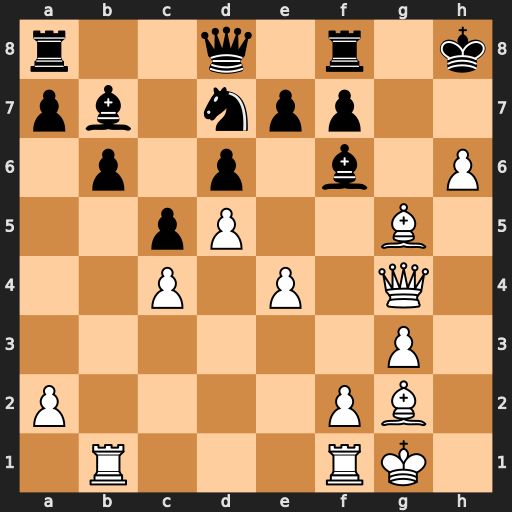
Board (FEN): r2q1r1k/pb1npp2/1p1p1b1P/2pP2B1/2P1P1Q1/6P1/P4PB1/1R3RK1
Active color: w
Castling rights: -
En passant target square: -
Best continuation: Bxf6+ exf6 Qg7#